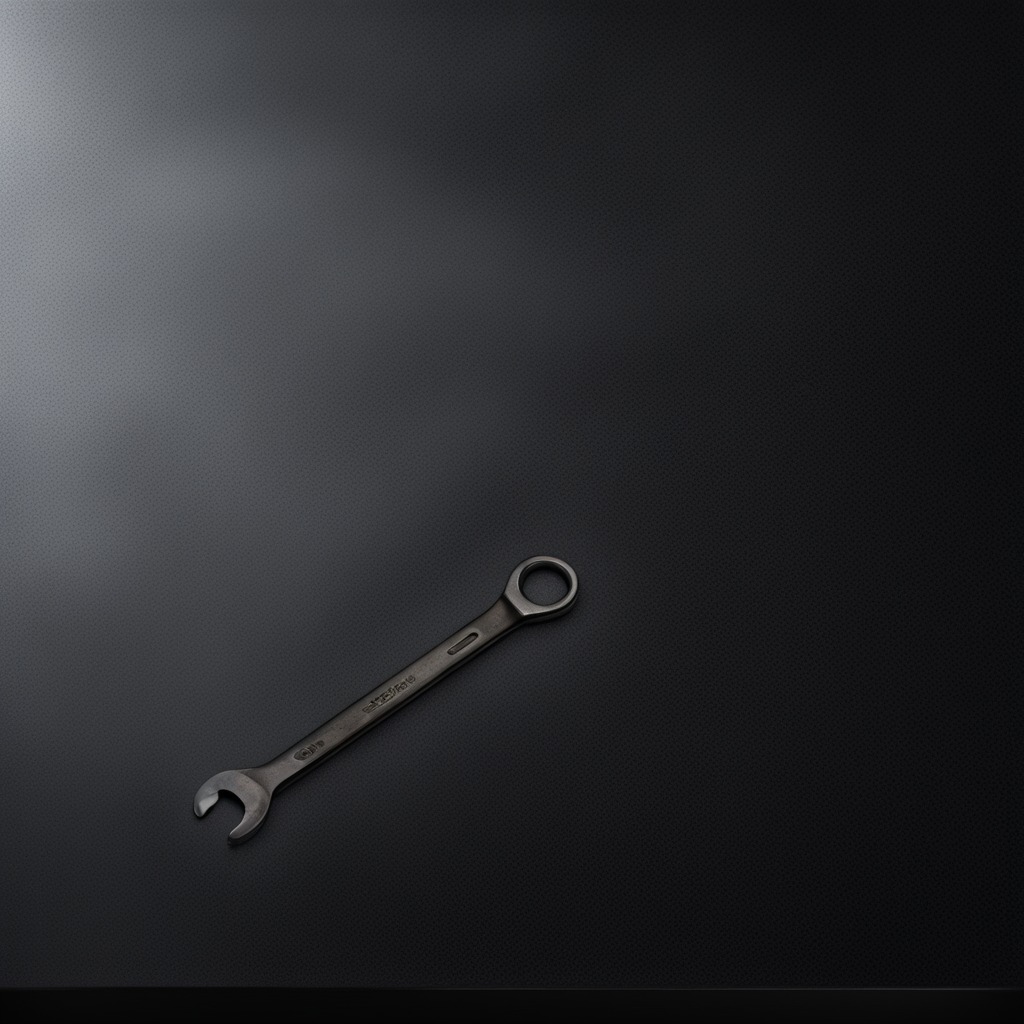
An wrench is lying on the clean granite tabletop covered with a black rubber mat inside a workshop under bright overhead lighting crisp shadows high clarity worn but beneath the mat